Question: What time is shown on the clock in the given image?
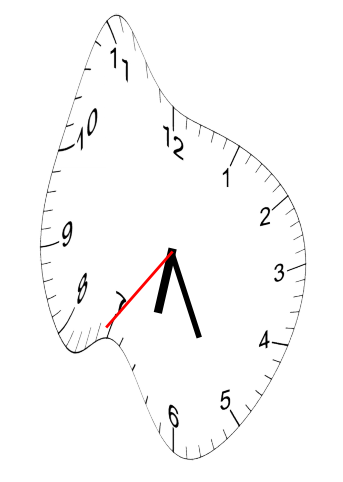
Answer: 06:25:36